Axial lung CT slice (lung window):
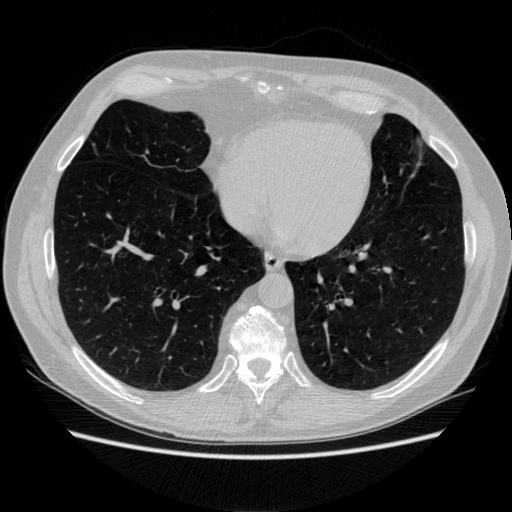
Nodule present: no